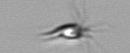
Label: Calciopappus